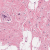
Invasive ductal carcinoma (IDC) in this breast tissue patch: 0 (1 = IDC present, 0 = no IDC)